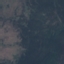
Label: HerbaceousVegetation